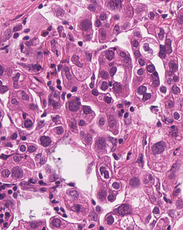
Tumor epithelial tissue: yes
Tumor-associated stroma tissue: yes
Normal tissue: no